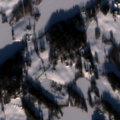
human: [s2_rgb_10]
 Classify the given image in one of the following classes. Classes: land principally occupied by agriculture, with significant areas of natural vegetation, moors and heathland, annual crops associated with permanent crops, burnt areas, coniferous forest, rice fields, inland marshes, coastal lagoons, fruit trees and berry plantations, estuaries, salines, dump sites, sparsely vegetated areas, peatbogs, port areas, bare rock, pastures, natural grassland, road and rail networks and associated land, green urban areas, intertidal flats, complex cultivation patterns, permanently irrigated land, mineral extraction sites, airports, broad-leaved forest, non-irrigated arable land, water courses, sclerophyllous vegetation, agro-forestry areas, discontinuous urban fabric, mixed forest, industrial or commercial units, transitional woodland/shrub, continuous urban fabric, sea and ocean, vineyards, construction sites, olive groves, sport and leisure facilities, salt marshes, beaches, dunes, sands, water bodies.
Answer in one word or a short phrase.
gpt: land principally occupied by agriculture, with significant areas of natural vegetation, coniferous forest, mixed forest, water bodies